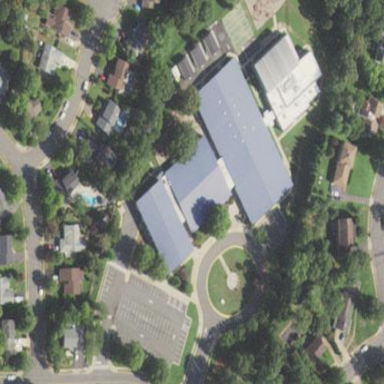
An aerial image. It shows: School building.